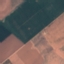
Land use / land cover: AnnualCrop